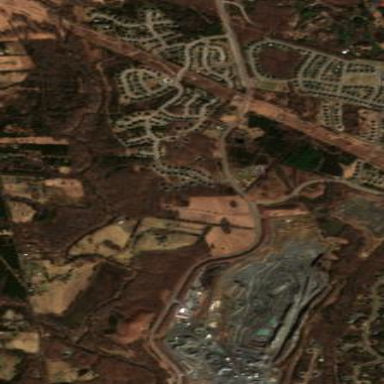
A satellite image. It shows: Quarry area.